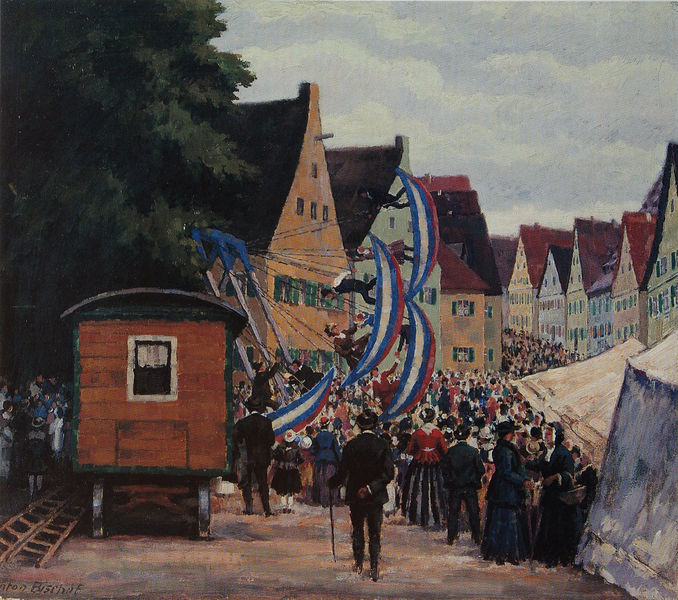
Titel: Schiffschaukel
Künstler: Anton Bischof
Standort: München
Institution: Städtische Galerie im Lenbachhaus
Schlagwörter: baum, blau, feuer, gemälde, himmel, mann, weiß, wolken, bäume, frauen, grün, menschen, stadt, braun, bunt, fenster, frankreich, frau, hintergrund, holz, hut, männer, rücken, schwarz, strasse, dach, haus, rot, weg, fest, leute, masse, menge, rock, feier, feiern, hemd, schauen, häuser, wind, gehen, kind, personen, fensterläden, karren, kinder, stock, schiffe, fahnen, fassade, fassaden, gehstock, fahne, dächer, giebel, kleinstadt, markt, wagen, leiter, bischof, soldaten, gardine, vergnügen, schaukel, wei, militär, bürger, menschenmasse, volk, jahrmarkt, eisenbahn, prozession, gleis, gleise, schiene, schienen, flaggen, zelt, zelte, rummel, trubel, wagon, bauwagen, kirmes, schausteller, volksfest, schaukeln, massen, ereignisbild, feriern, leitern, schiffschaukel, schiffsschaukel, strassenfest